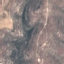
Label: HerbaceousVegetation